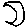
Label: moon